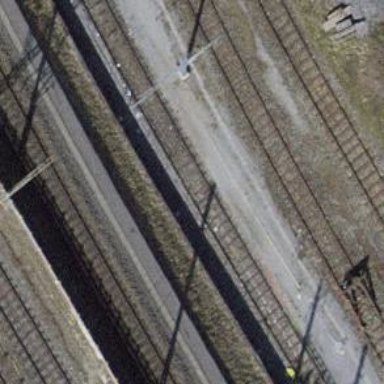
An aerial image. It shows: Rail yard with electrified contact lines for railway operations.